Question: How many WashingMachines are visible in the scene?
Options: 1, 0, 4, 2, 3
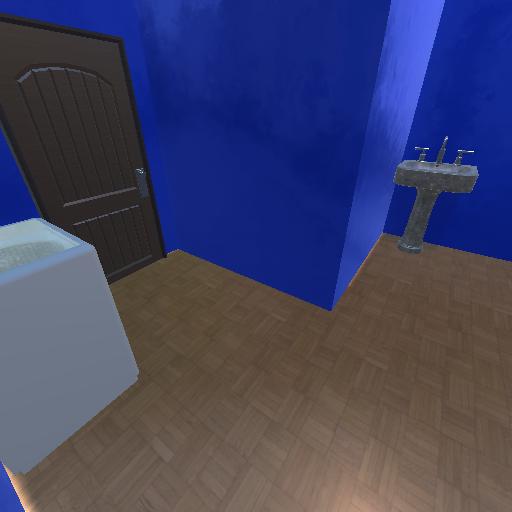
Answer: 1